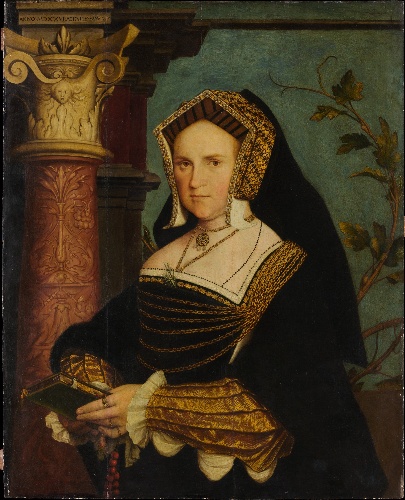
Title: Lady Guildford (Mary Wotton, 1499–1558)
Artist: Hans Holbein the Younger
Artist bio: British, 16th century
Object type: Painting
Classification: Paintings
Medium: Oil and gold on oak
Dimensions: 32 1/8 x 26 1/8 in. (81.6 x 66.4 cm)
Department: European Paintings
Credit line: Bequest of William K. Vanderbilt, 1920
Accession year: 1920
Repository: Metropolitan Museum of Art, New York, NY
Tags: Portraits|Women